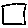
Label: square